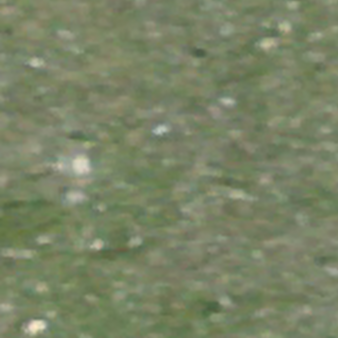
Label: other